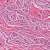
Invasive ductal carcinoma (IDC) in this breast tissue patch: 0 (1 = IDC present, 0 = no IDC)